Question: I found the RecyclerView filtering code via SearchView. How can I change this code for a button? When the button is pressed, the corresponding RecyclerView must be filtered. All codes:
'''
public void updateList(List<DataHolder> list){
displayedList = list;
notifyDataSetChanged();
}
'''
'''
searchField.addTextChangedListener(new TextWatcher() {
@Override
public void onTextChanged(CharSequence s, int start, int before, int count) {
// TODO Auto-generated method stub
}
@Override
public void beforeTextChanged(CharSequence s, int start, int count, int after) {
// TODO Auto-generated method stub
}
@Override
public void afterTextChanged(Editable s) {
// filter your list from your input
filter(s.toString());
//you can use runnable postDelayed like 500 ms to delay search text
}
});
'''
'''
void filter(String text){
List<DataHolder> temp = new ArrayList();
for(DataHolder d: displayedList){
//or use .equal(text) with you want equal match
//use .toLowerCase() for better matches
if(d.getEnglish().contains(text)){
temp.add(d);
}
}
//update recyclerview
disp_adapter.updateList(temp);
}
'''
Thank you!
EDIT:

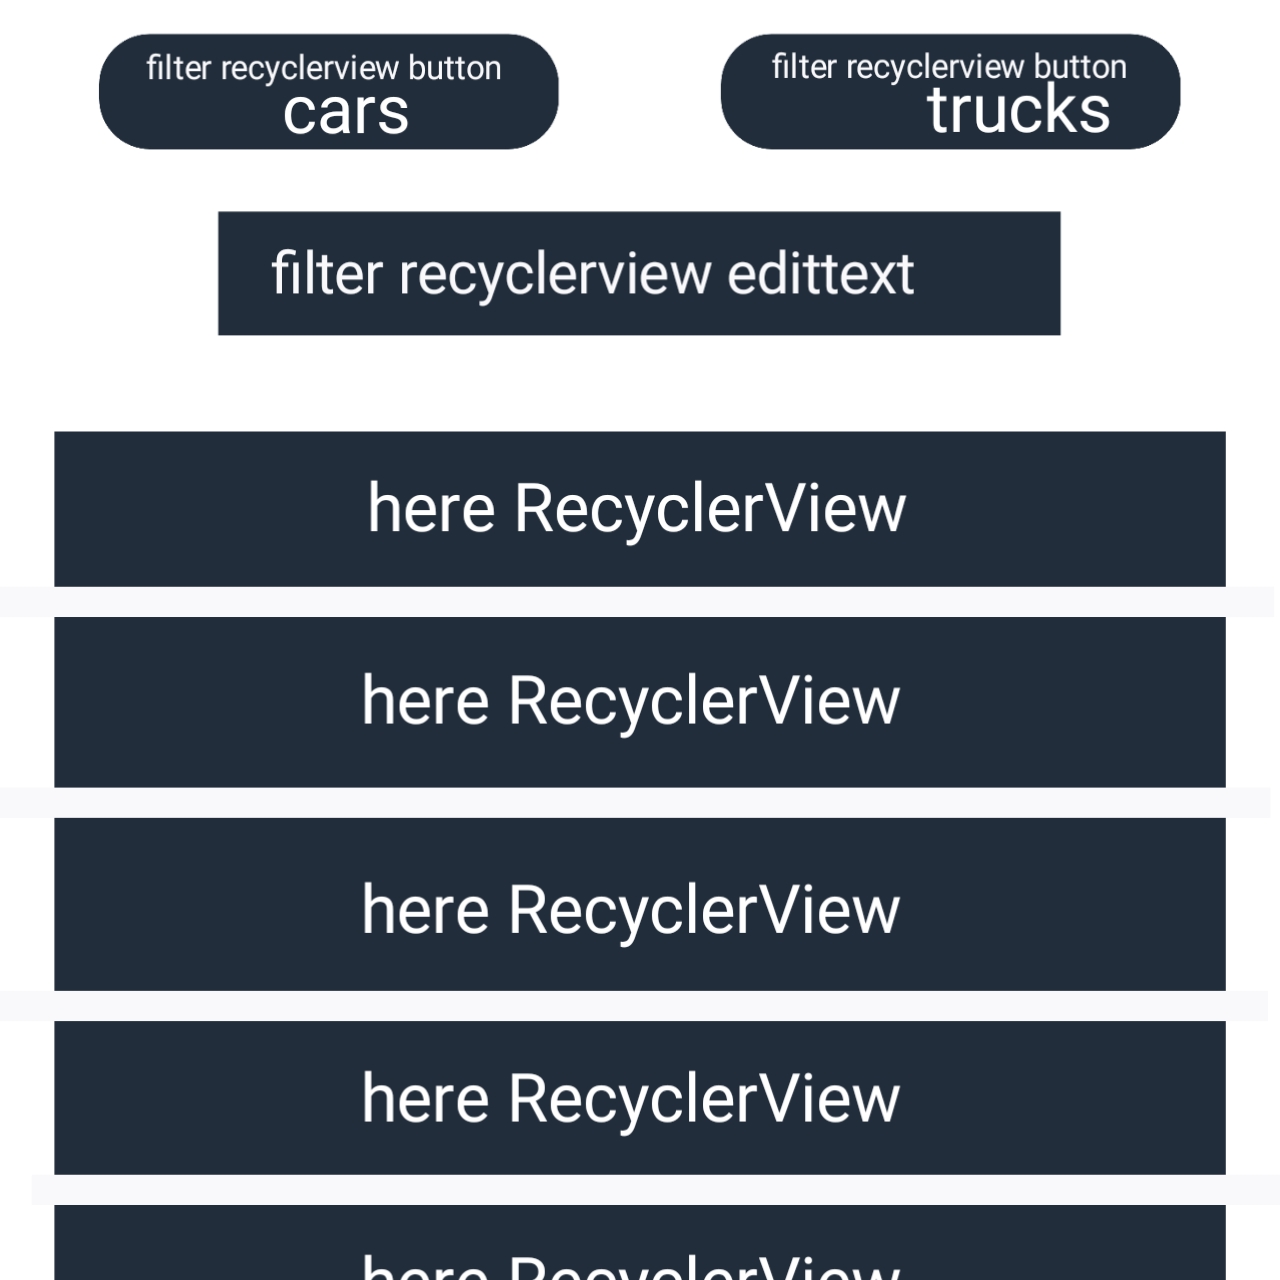
Answer: Add a button to the layout and setOnClickListener in java/kotlin file and on click of button filter the list. Like what you were doing earlier in the 'afterTextChanged()' ( calling 'filter(s.toString());' )that needs to be done in 'setOnClickListener()'